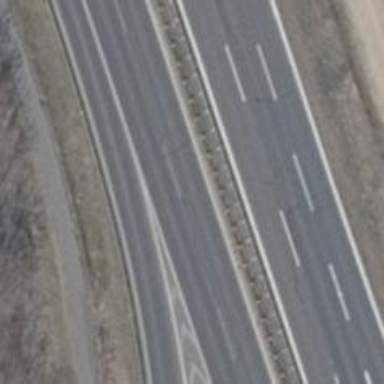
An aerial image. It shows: This is trunk highway with motorroad.